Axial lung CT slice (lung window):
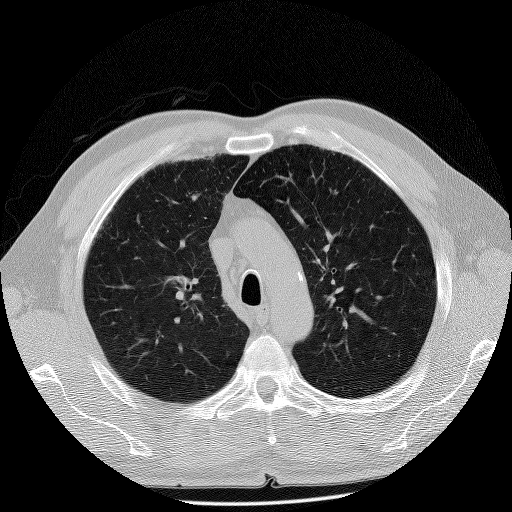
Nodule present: no